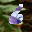
Label: 6